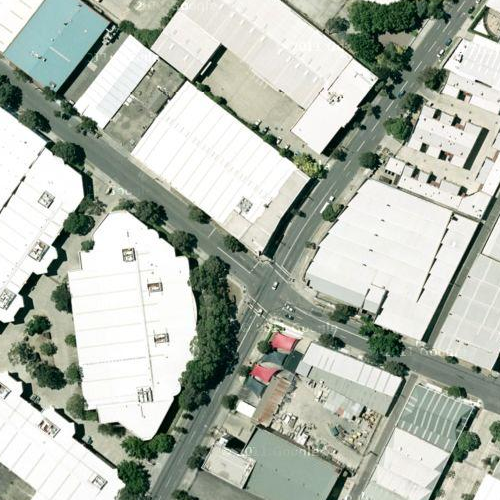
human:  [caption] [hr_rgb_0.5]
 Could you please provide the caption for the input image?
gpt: An industrial area with many white buildings and some roads go through this area .

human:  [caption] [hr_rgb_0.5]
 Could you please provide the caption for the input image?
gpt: An industrial area with many white buildings and some roads go through this area .

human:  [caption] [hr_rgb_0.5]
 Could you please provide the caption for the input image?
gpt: Some roads with plants on the roadside go through the industrial area .

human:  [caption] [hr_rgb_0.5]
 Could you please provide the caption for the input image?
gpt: This is an industrial area with some different white buildings .

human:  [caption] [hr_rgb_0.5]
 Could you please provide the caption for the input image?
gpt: There are some white buildings in the industrial area with some roads go through .